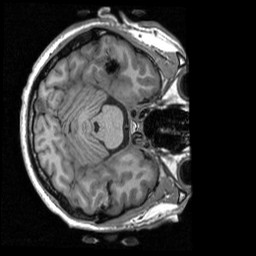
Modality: T1w
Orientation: axial
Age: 32
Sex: male
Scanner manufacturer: siemens
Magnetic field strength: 3 T
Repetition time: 2.3 s
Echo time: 0.00298 s